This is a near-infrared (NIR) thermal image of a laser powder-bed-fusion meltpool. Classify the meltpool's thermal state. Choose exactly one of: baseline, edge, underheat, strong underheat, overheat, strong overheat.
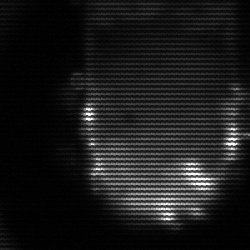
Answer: baseline